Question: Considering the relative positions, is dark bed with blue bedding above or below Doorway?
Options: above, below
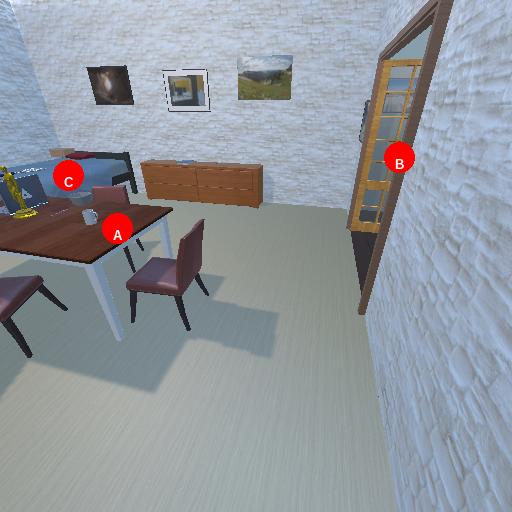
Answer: above